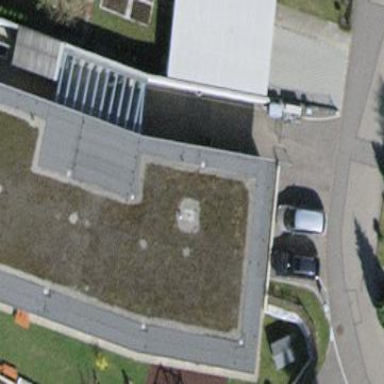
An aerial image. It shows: Kindergarten building.